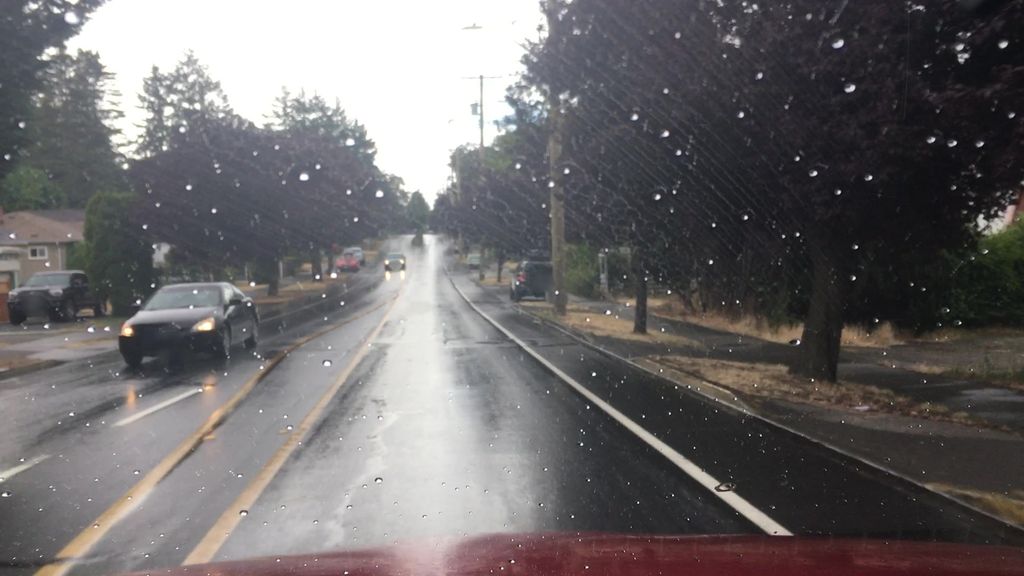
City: victoria